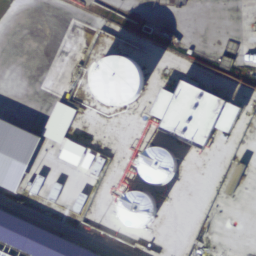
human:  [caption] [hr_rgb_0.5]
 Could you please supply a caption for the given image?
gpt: Some white storage tanks and buildings are on the ground .

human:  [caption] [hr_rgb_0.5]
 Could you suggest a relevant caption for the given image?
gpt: There are some storage tanks and buildings on the ground .

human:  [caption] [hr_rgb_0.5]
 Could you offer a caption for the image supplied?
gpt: Some white storage tanks and buildings are on the ground .

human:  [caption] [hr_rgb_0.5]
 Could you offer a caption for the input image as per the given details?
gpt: There are some white storage tanks and buildings on the ground .

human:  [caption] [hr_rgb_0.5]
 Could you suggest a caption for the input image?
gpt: Some white storage tanks and buildings are on the ground .